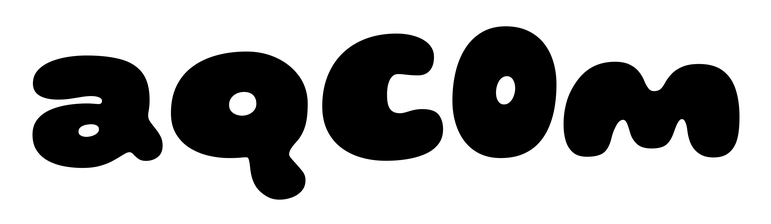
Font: Gluten_Black